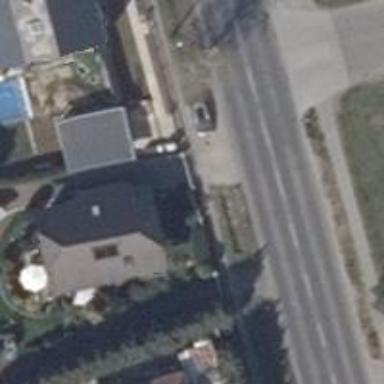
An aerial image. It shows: Sidewalk along the footway.